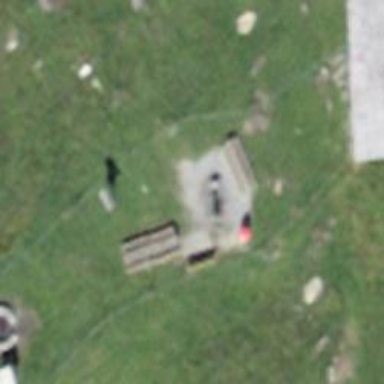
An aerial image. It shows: Picnic table located in leisure land area.